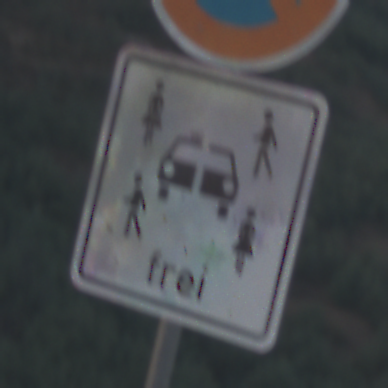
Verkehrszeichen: CarsharingfahrzeugeFrei
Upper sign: AbsolutesHalteverbot
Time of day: SunriseSunset
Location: Outdoor (Nature)
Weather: Clear
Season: NotSpecified
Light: Natural